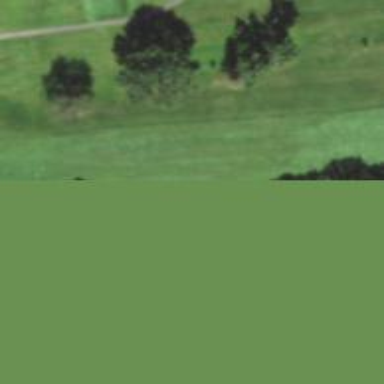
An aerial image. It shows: Golf hole.